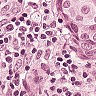
Metastatic tissue present: yes